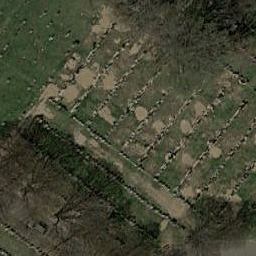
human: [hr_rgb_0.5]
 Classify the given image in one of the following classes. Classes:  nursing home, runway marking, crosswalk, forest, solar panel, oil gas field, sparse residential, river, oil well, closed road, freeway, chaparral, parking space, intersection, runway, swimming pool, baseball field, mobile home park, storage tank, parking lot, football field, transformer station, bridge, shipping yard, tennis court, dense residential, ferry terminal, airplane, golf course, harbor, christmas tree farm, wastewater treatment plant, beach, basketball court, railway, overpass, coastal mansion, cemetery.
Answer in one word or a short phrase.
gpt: cemetery